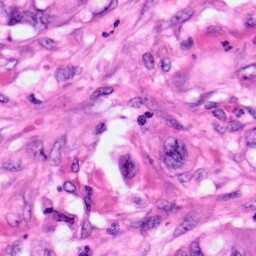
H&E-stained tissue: Pancreatic